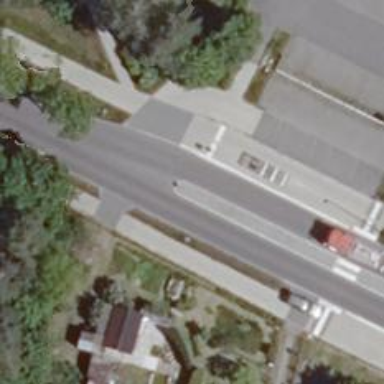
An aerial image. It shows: Public transport stop position.